Platform: macOS
Application: Arc Browser
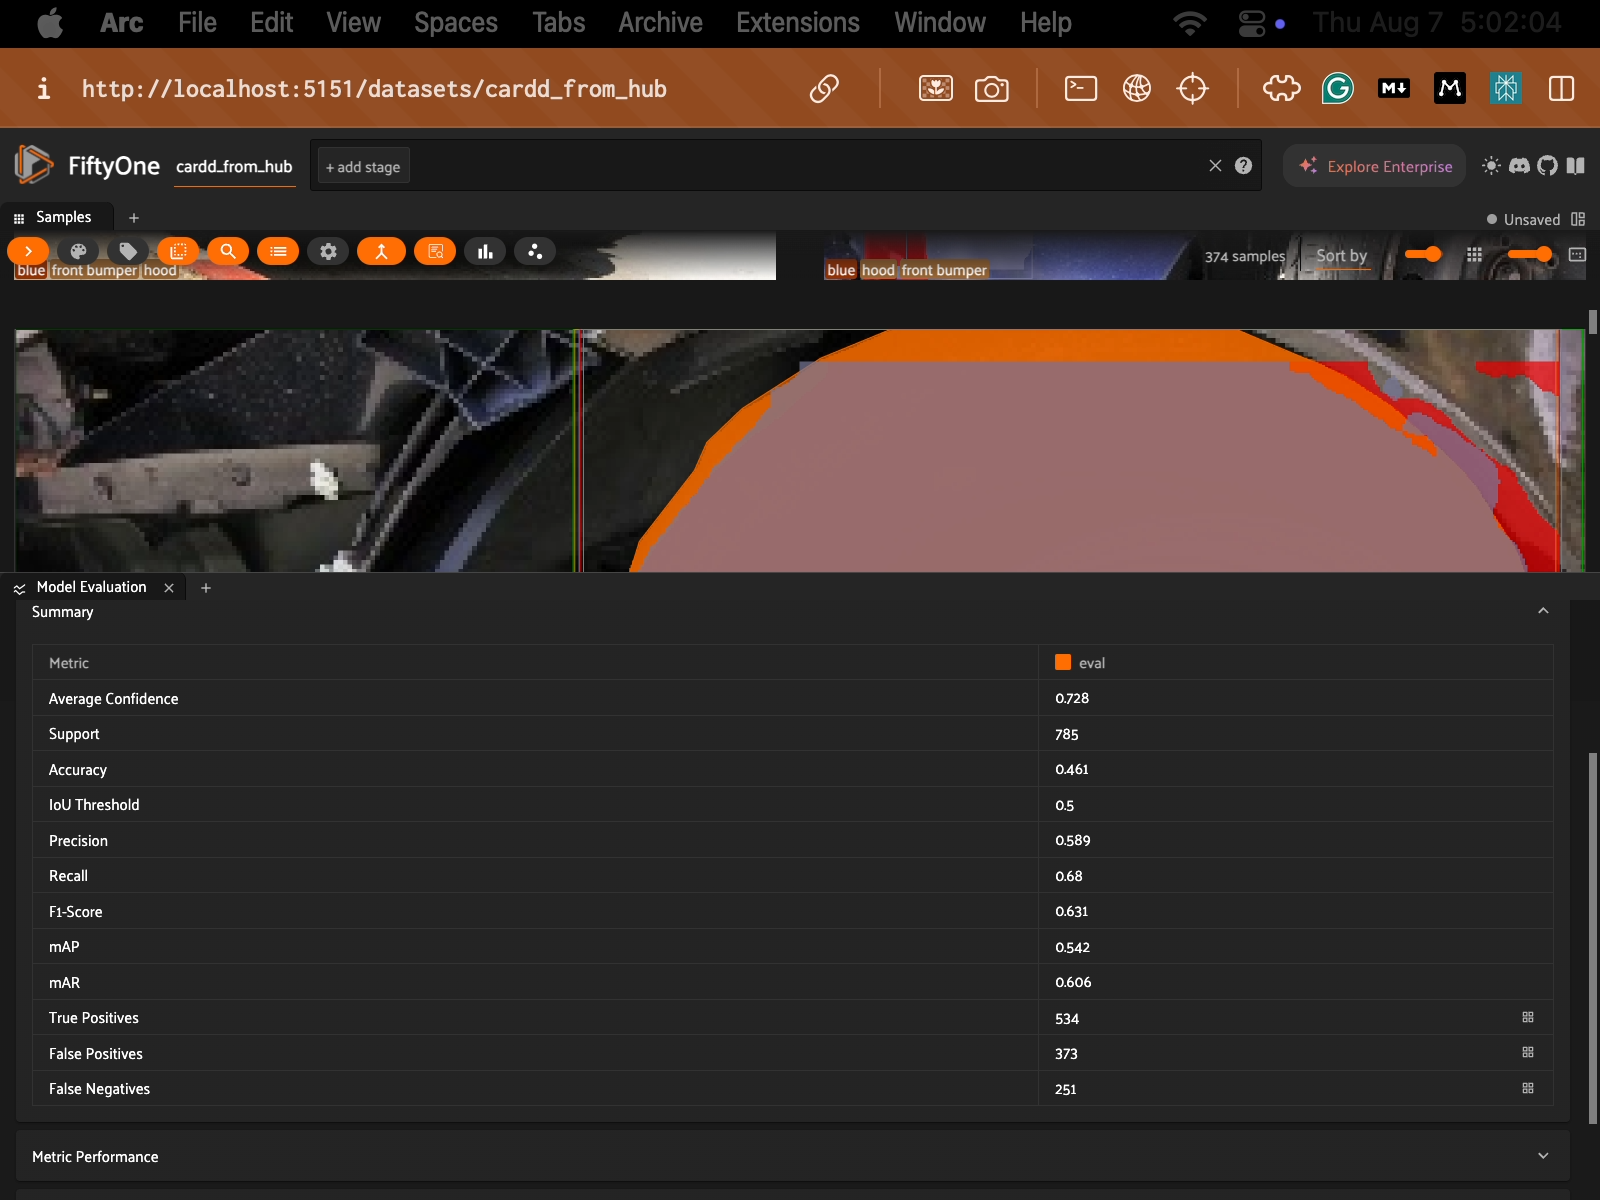
task_description: Load False Negative labels in the Samples panel
action_type: click
element_info: Icon
steps_since_start: 1